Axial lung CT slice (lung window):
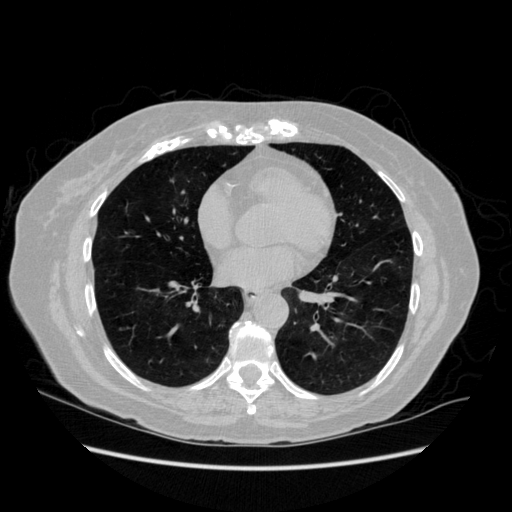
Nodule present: no